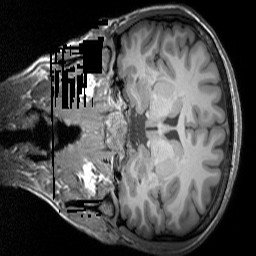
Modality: T1w
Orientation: coronal
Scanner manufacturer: siemens
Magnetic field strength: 3 T
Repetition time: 1.9 s
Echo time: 0.00267 s